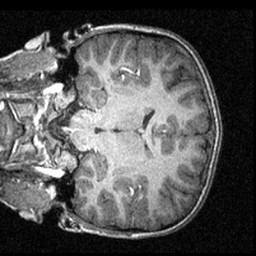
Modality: T1w
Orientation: coronal
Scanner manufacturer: siemens
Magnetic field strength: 3 T
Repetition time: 1.57 s
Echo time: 0.00304 s